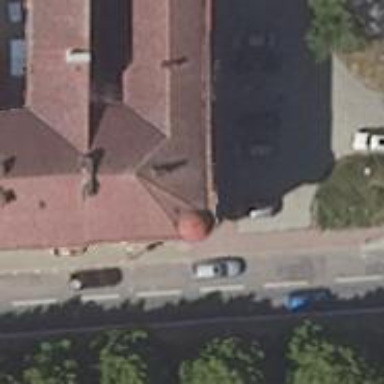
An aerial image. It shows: Pub.